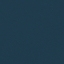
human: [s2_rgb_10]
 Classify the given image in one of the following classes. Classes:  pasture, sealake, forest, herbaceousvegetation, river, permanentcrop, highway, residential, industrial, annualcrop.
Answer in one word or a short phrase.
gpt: SeaLake